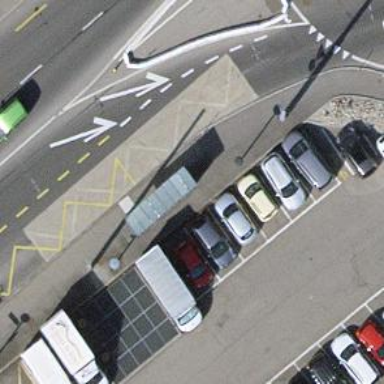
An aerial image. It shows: Bus stop with shelter. It is platform for public transport.